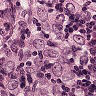
Metastatic tissue present: yes